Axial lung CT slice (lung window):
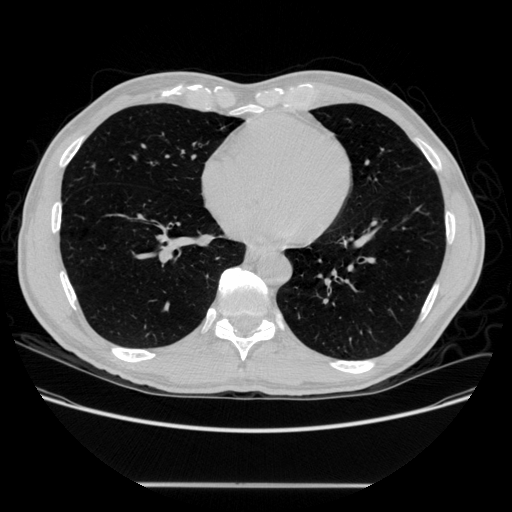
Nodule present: no